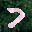
Label: 7